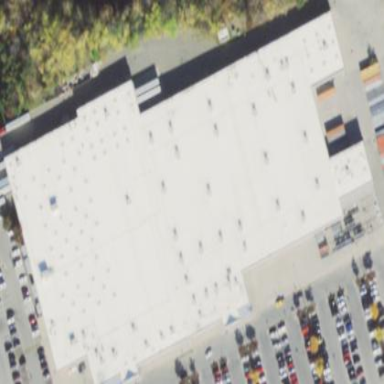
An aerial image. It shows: Retail building housing supermarket.